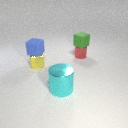
small green rubber cube to the right of small blue rubber cube